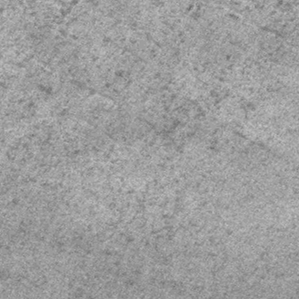
Label: frost